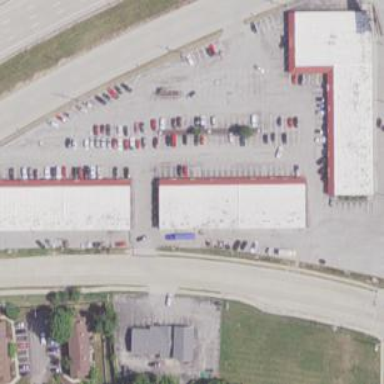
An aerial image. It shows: Commercial area.